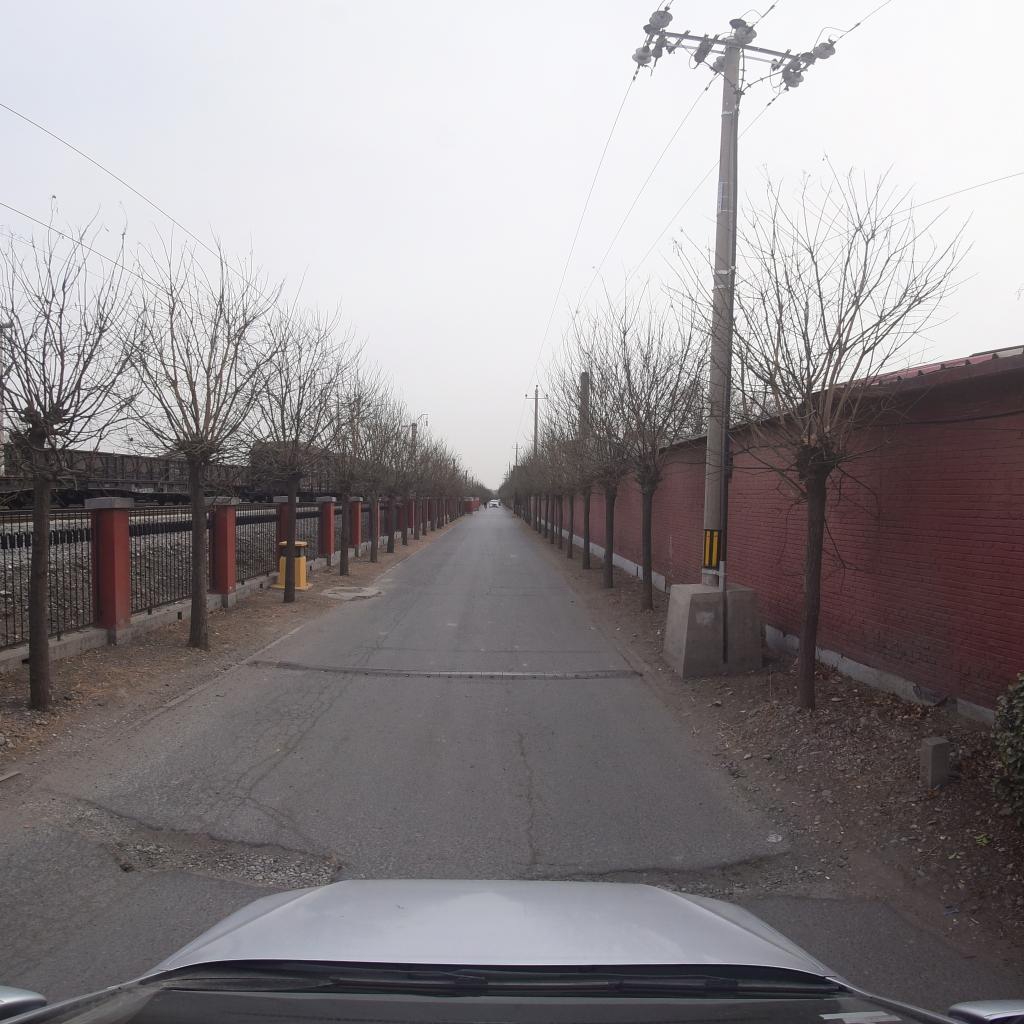
Region: Fengtai
Road damage annotations: longitudinal crack, alligator crack, pothole, pothole, transverse crack